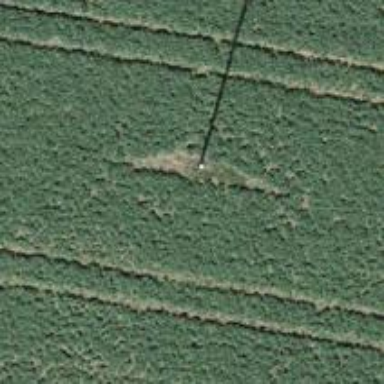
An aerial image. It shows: Power pole.